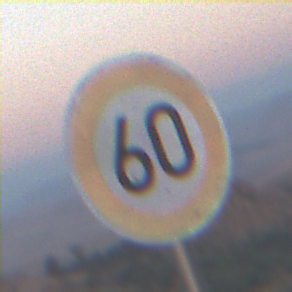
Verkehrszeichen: Geschwindigkeit60
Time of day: SunriseSunset
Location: Outdoor (Nature)
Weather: Clear
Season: NotSpecified
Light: Natural